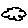
Label: cloud